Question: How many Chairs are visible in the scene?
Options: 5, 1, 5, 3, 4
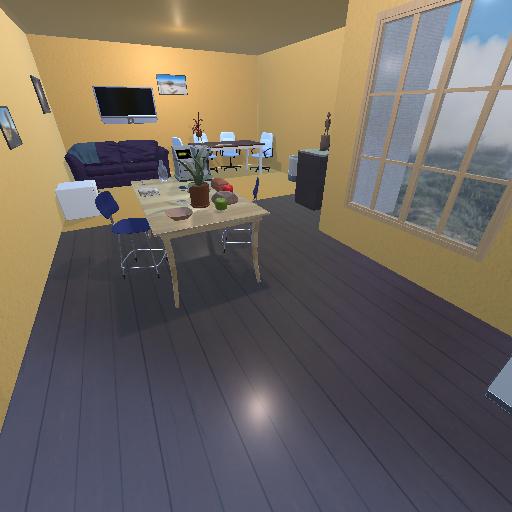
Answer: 5